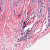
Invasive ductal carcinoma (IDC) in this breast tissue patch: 1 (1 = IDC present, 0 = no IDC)